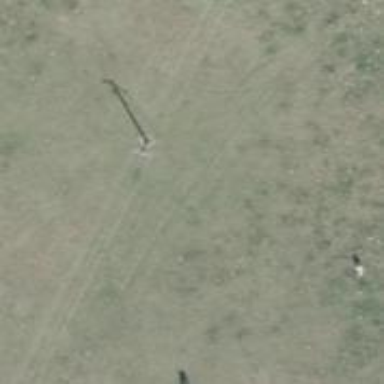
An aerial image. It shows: Power pole.